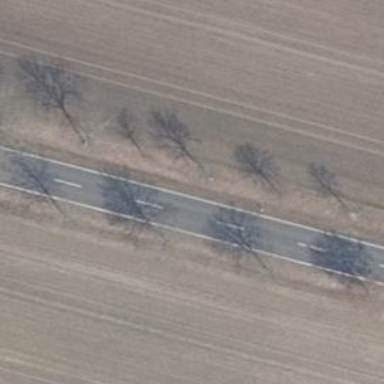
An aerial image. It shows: Row of trees in natural setting.